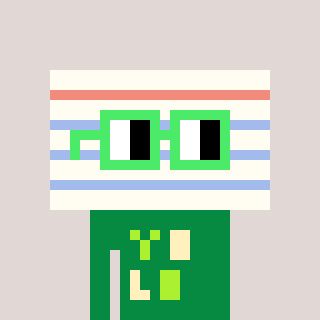
a pixel art character with square light green glasses, a empty notebook page-shaped head and a green-colored body on a warm background